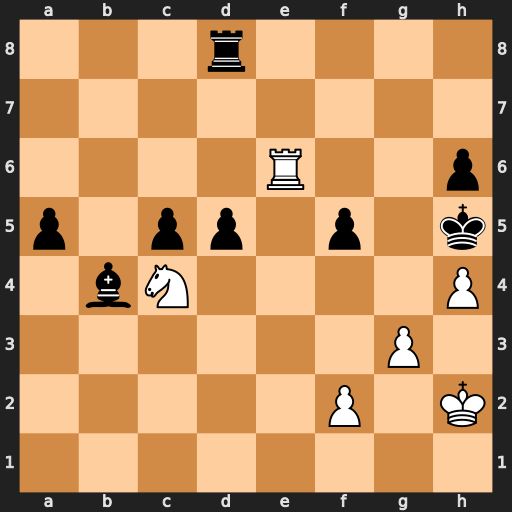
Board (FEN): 3r4/8/4R2p/p1pp1p1k/1bN4P/6P1/5P1K/8
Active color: w
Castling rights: -
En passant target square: -
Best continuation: Ne5 Bc3 Nf7